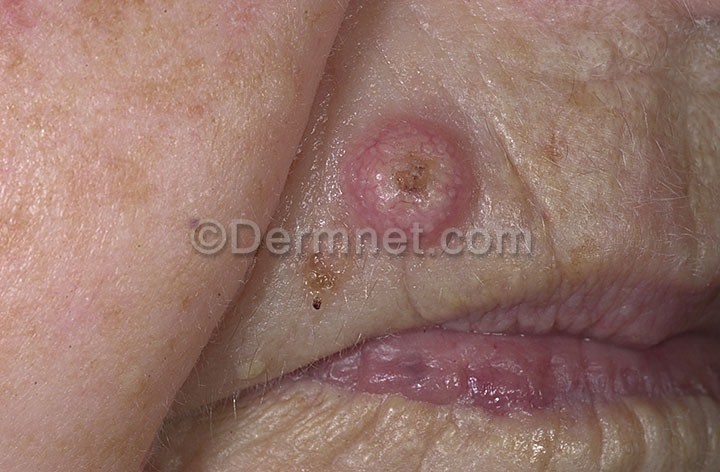
Disease: Seborrheic Keratoses and other Benign Tumors